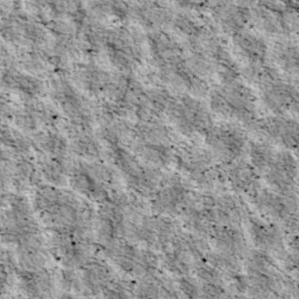
Label: non_frost